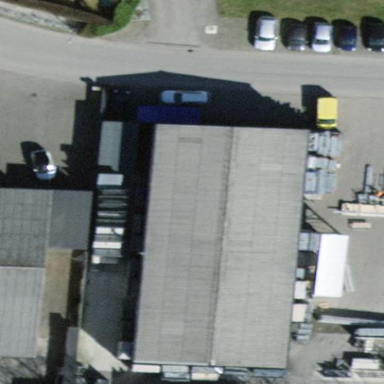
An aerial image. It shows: Industrial building.